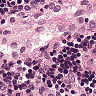
Metastatic tissue present: no